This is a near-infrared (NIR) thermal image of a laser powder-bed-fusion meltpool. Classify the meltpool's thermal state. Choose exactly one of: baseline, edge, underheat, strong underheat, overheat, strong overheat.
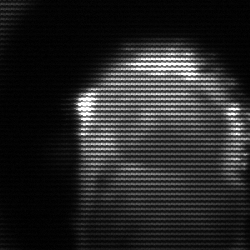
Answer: baseline